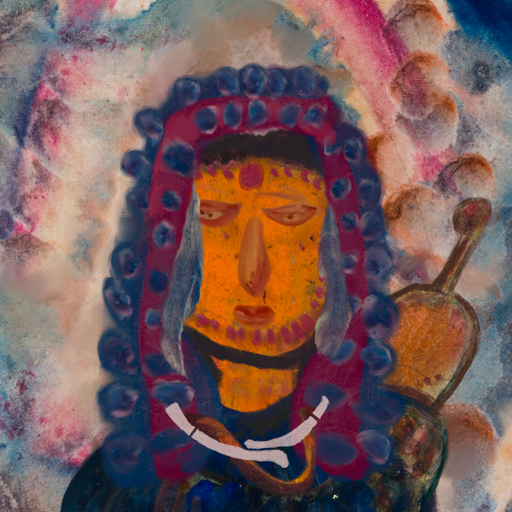
Background: Rupkatha, Head And Neck Front: Doll, Face Front: Pious_Lady, Bust: Pipe, Hair Front: Hill_Girl, Head Accessory: Blank, Second Necklace: Comrade, Necklace: Hypocrite_2, Baby: Blank